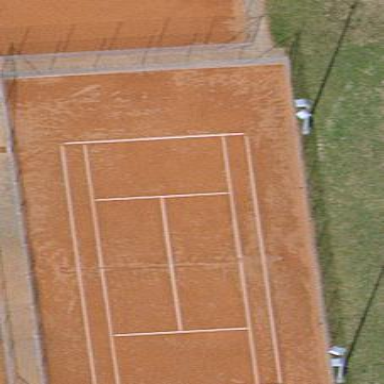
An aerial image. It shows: Sand tennis court on pitch for leisure land.